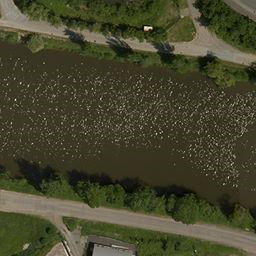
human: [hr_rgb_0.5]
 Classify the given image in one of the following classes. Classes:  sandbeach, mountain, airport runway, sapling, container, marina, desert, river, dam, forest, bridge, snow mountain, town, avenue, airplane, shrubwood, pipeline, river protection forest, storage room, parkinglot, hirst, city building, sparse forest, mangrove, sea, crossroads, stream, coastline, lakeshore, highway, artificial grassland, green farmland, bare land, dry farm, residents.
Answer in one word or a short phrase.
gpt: river